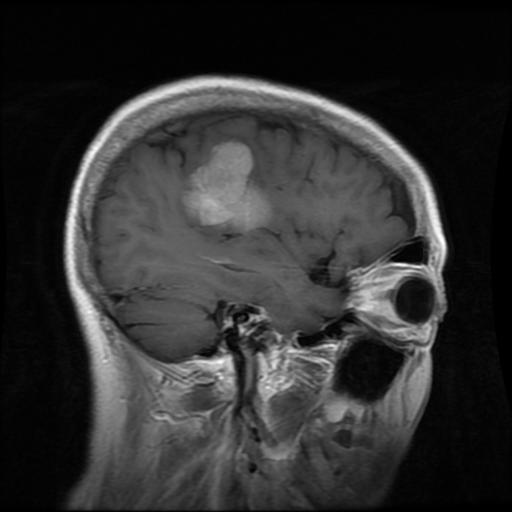
Label: meningioma